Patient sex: M
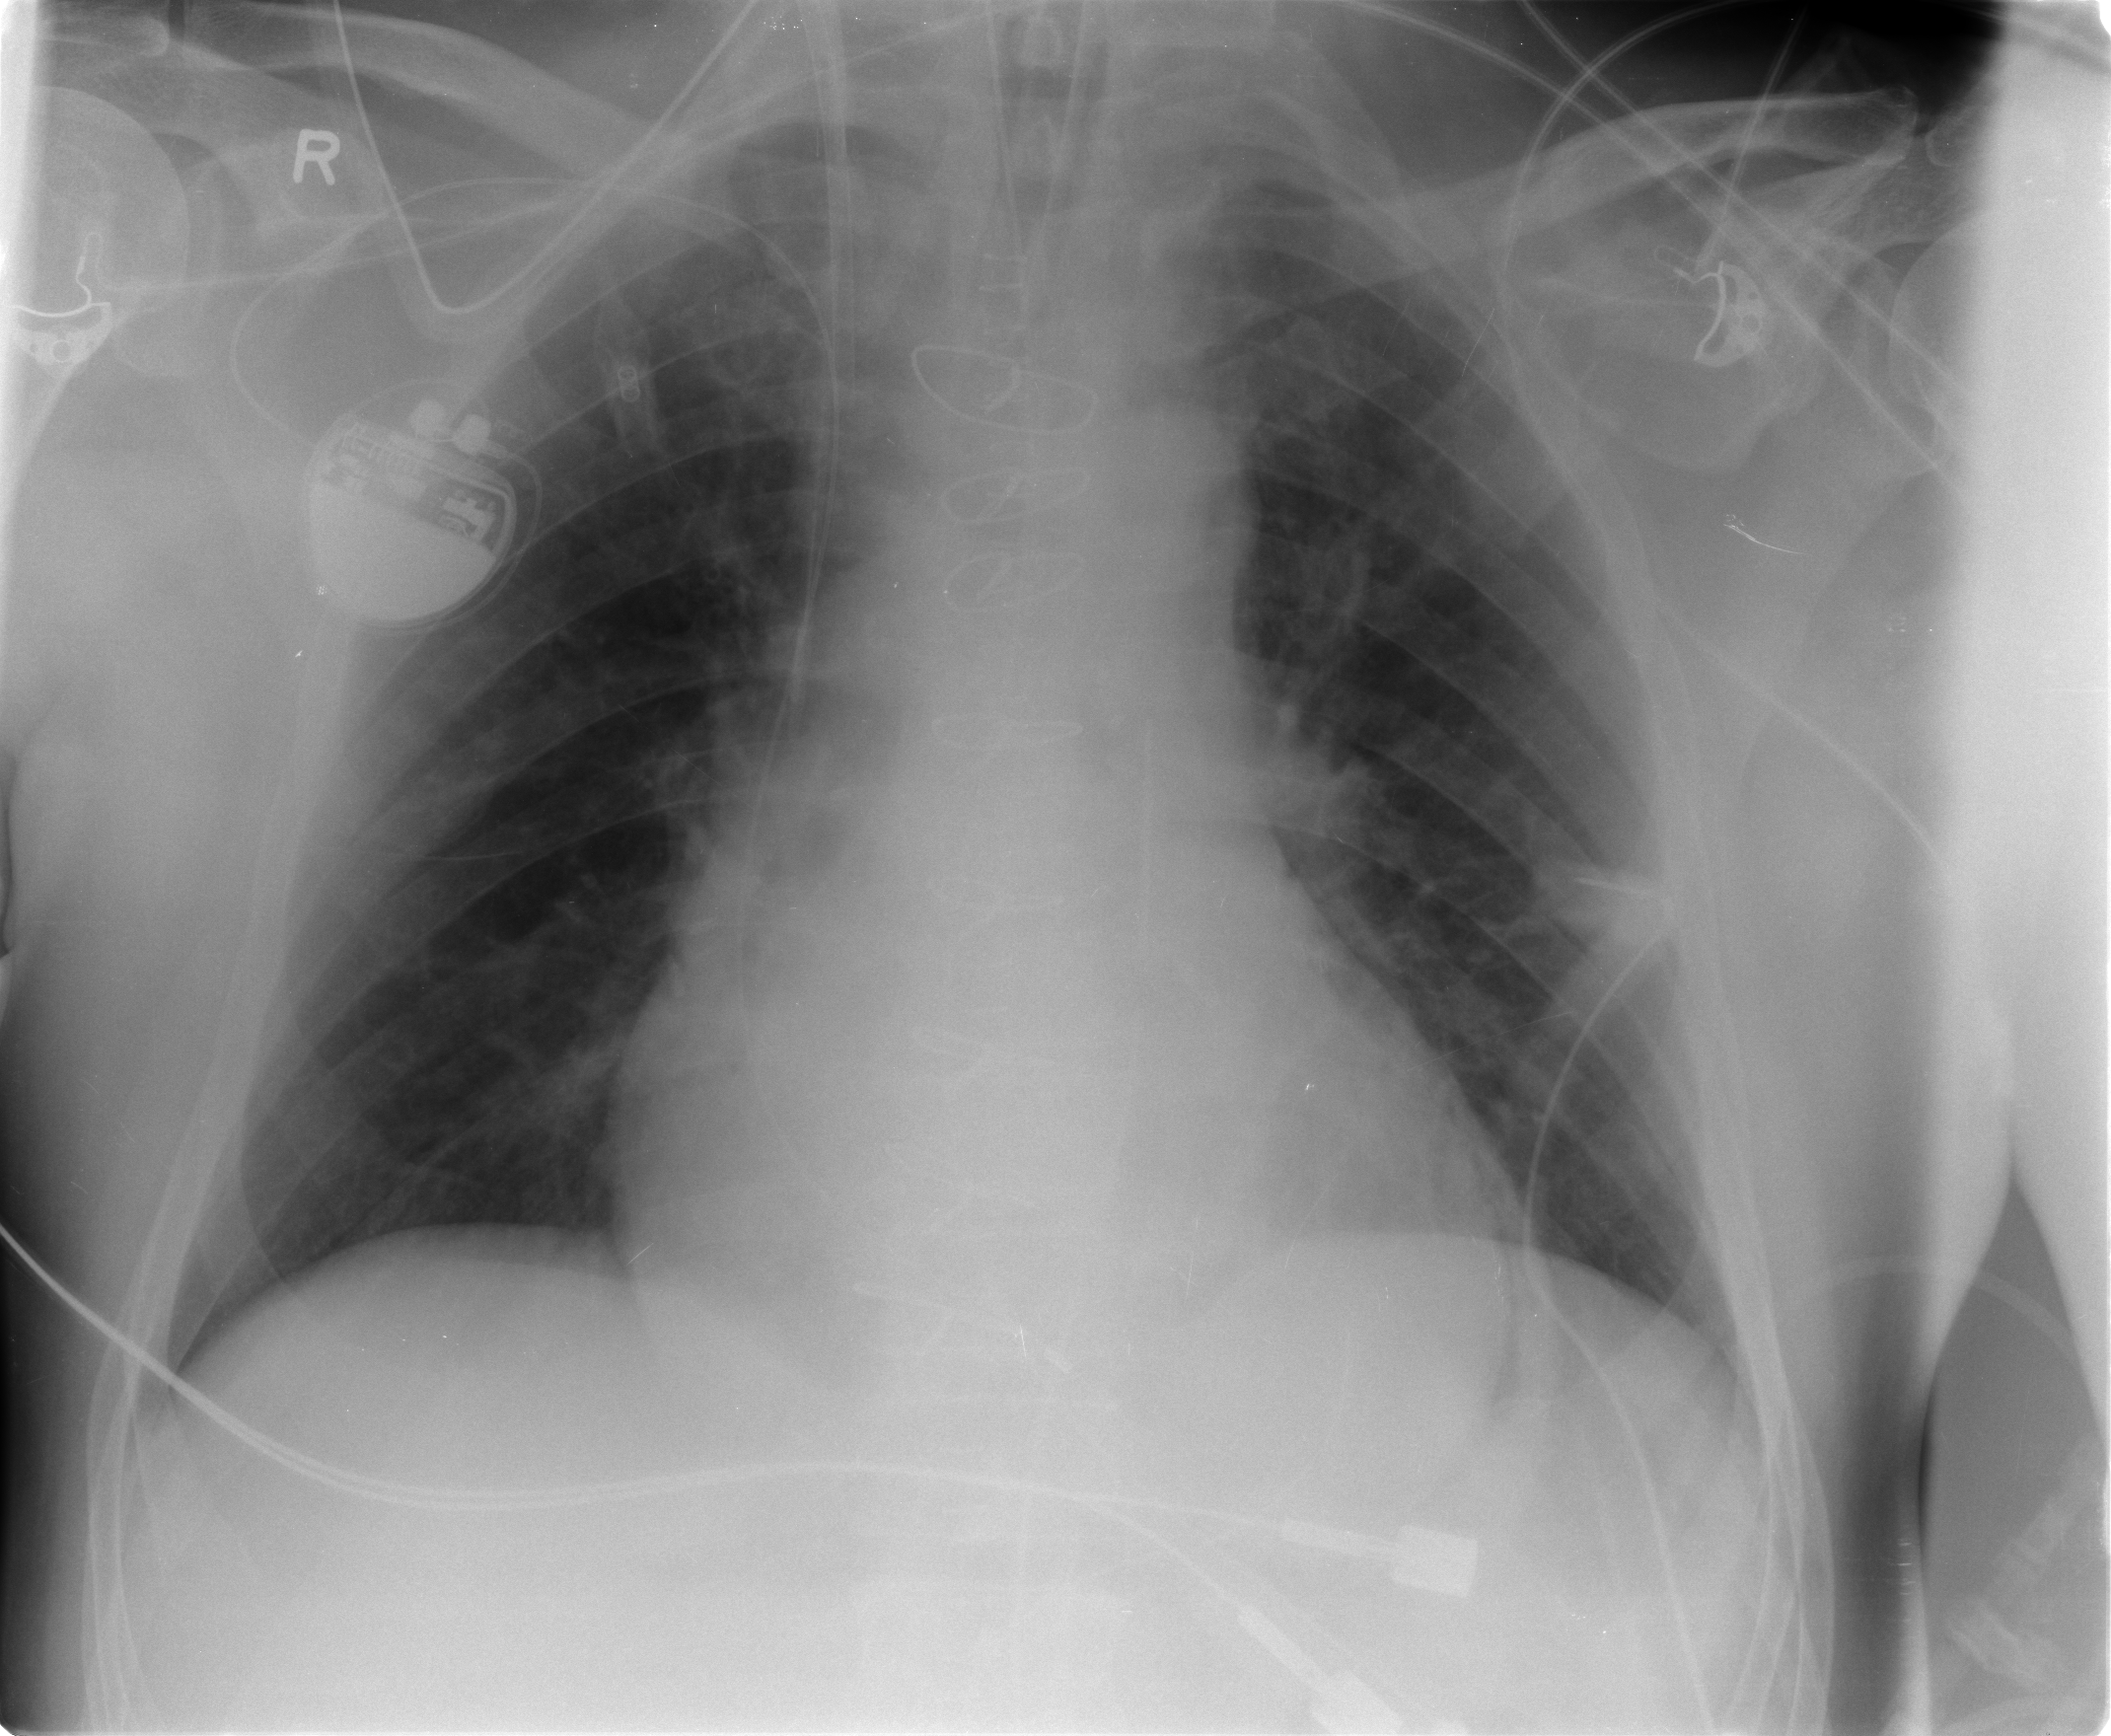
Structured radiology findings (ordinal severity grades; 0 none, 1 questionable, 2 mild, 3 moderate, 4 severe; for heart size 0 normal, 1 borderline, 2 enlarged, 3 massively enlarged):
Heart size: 2
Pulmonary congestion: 2
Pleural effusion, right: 0
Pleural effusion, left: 0
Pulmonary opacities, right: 0
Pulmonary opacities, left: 0
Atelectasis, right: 1
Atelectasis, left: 1